Aerial crown-view tile of a tropical tree (Barro Colorado Island, Panama), acquired 20240813:
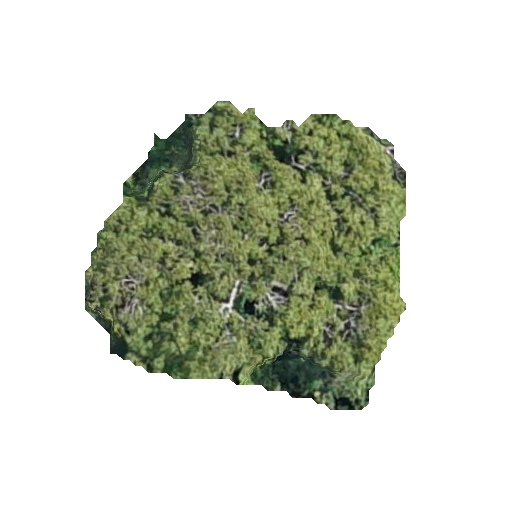
Species: Lonchocarpus heptaphyllus
GBIF accepted scientific name: Lonchocarpus heptaphyllus
Crown area: 112.117 m²